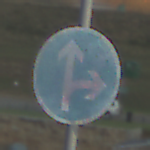
Verkehrszeichen: VorgeschriebeneFahrtrichtungGeradeausOderRechts
Umgebung: Outdoor, RoadRail
Tageszeit: SunriseSunset
Wetter: PartlyCloudy
Licht: Natural
Jahreszeit: NotSpecified
Kontrast: LowContrast